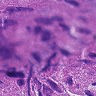
Metastatic tissue present: yes